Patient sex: M
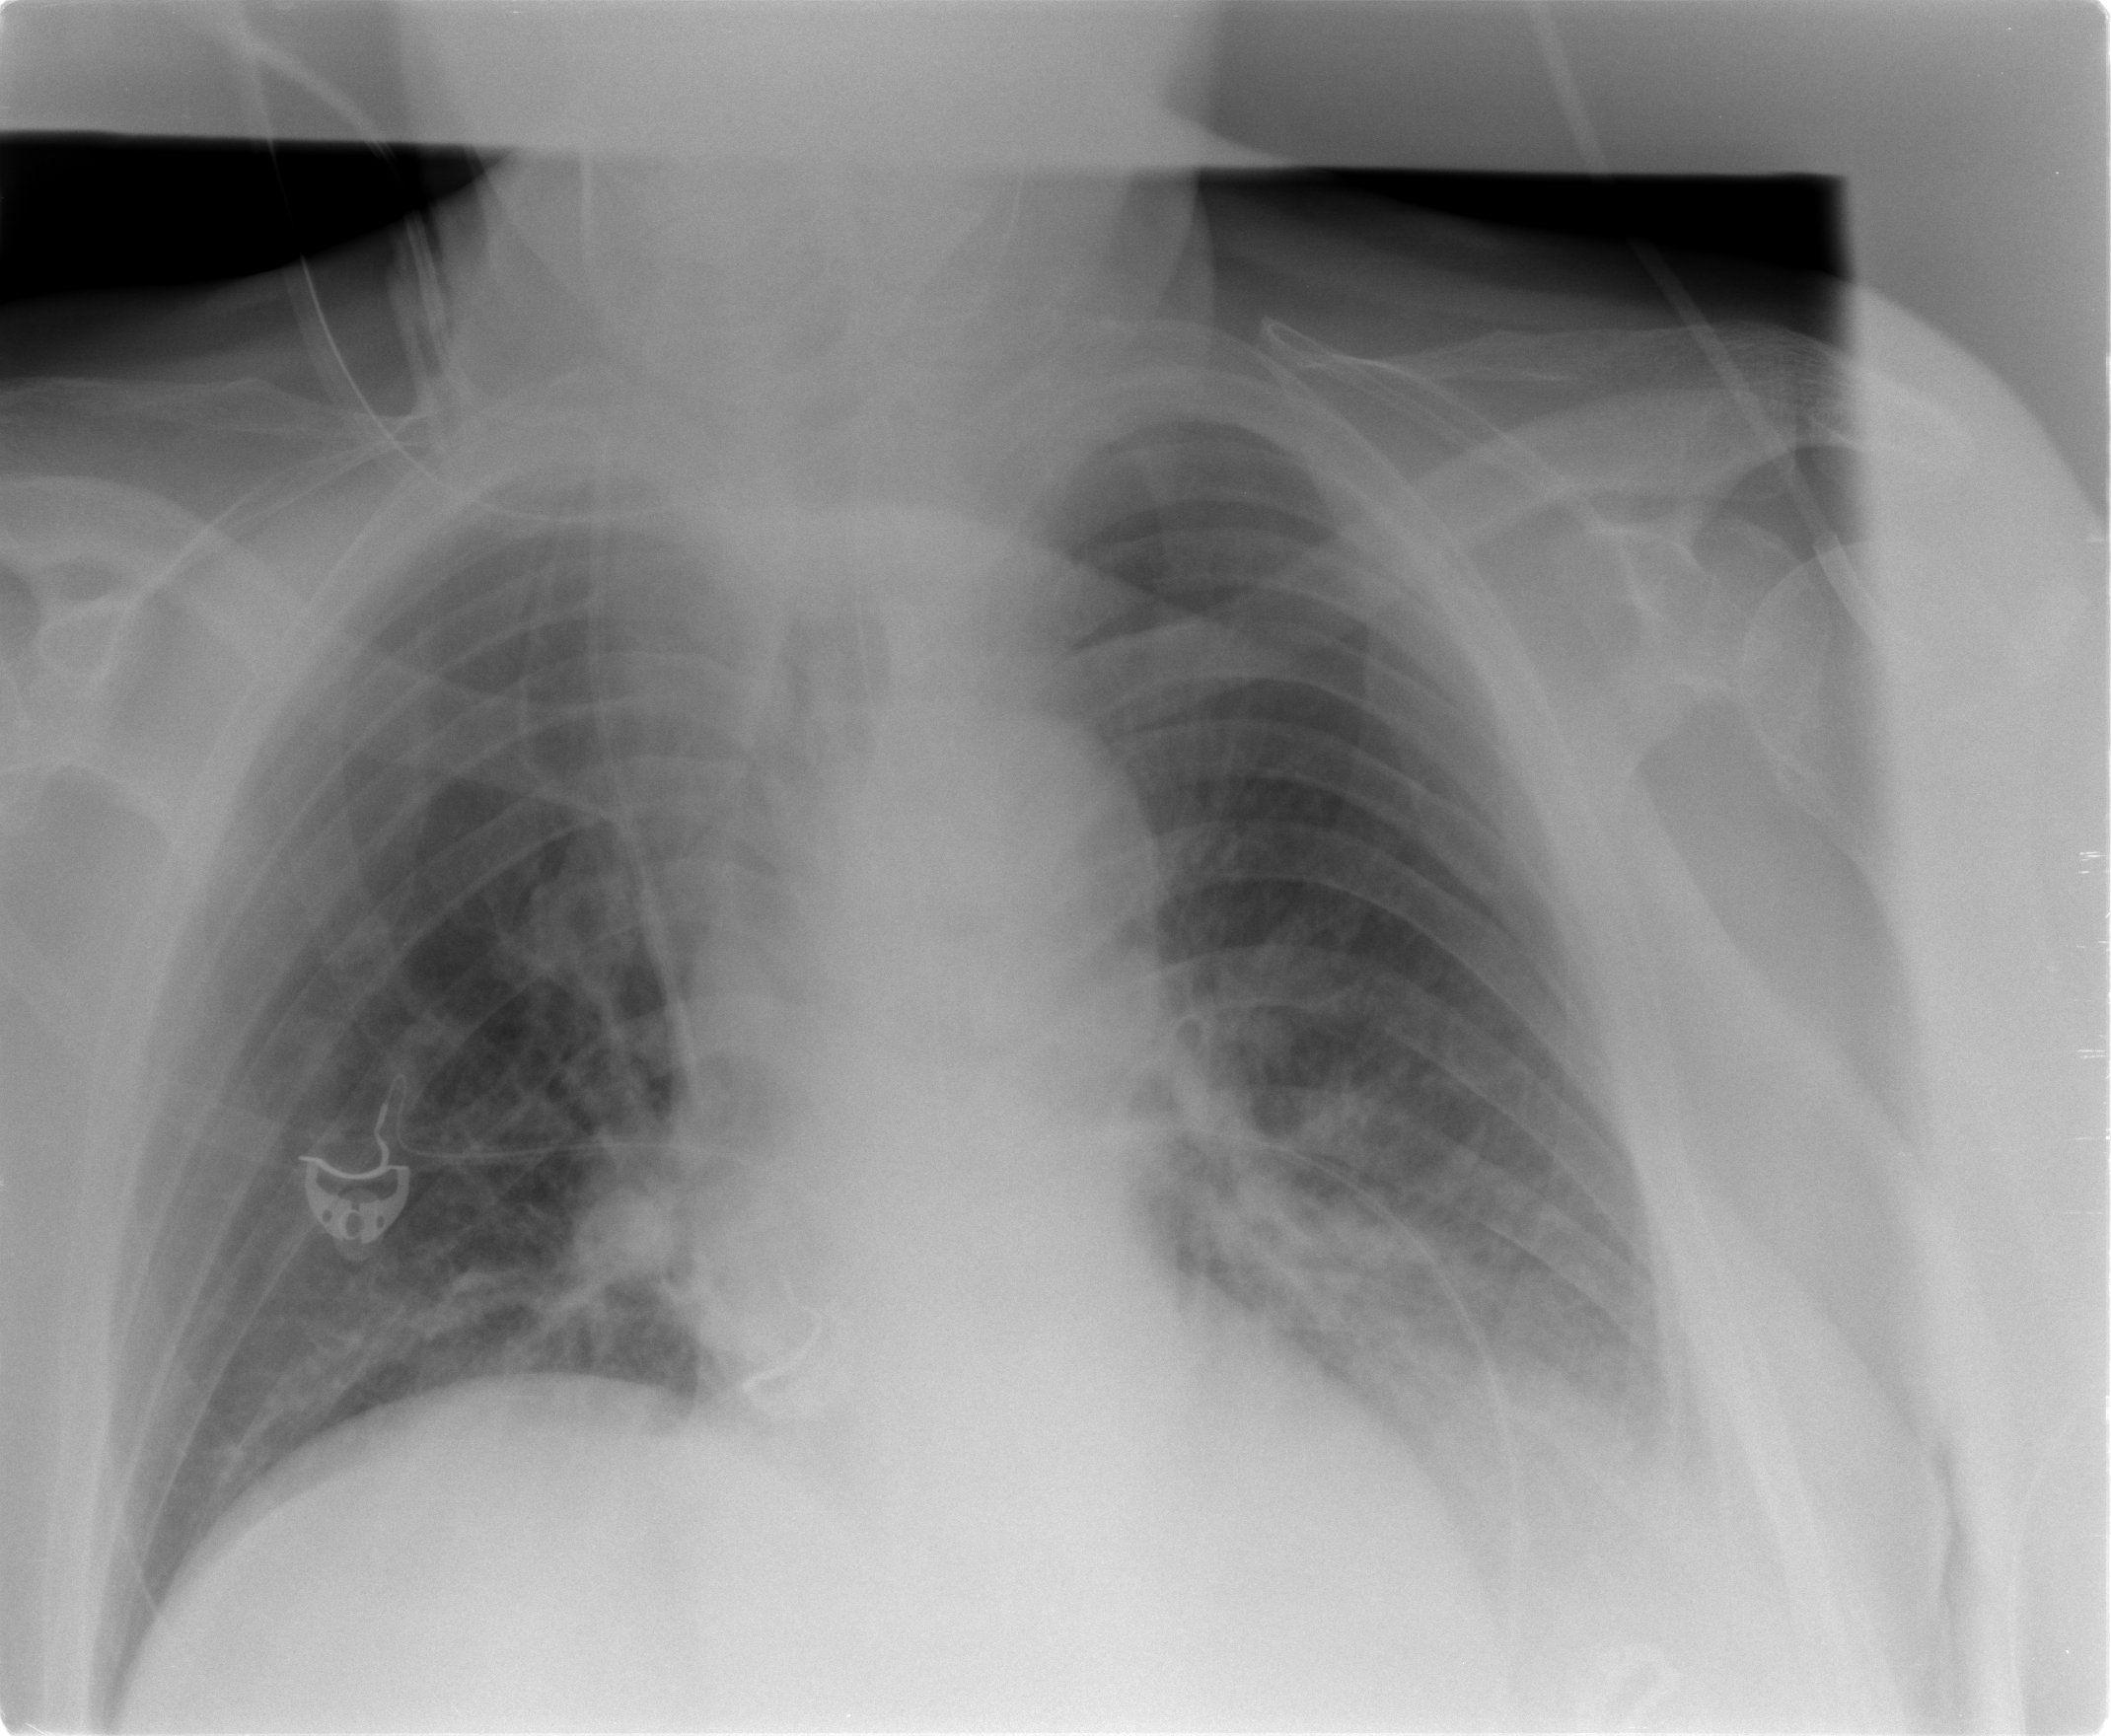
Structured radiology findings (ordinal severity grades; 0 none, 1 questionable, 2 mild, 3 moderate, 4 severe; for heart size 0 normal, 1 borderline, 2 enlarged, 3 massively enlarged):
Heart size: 0
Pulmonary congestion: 2
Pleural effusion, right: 0
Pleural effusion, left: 2
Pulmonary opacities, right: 0
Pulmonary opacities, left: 0
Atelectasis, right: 2
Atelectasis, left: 2